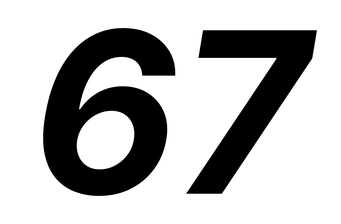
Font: Inter-Italic_Bold_Italic